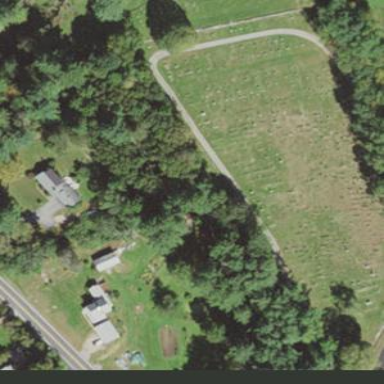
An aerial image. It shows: Private cemetery.